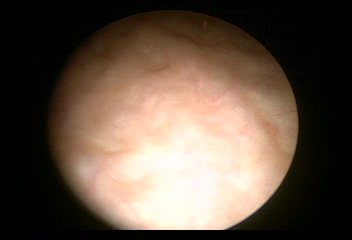
Modality: WLC
Class: Normal mucosa
Bladder cancer association: No